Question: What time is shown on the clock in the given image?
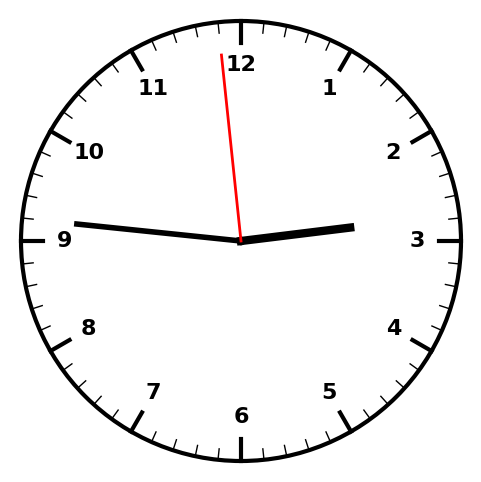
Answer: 02:45:59